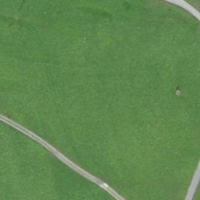
EUNIS habitat code: 24
Species observed at this site:
Plebejus argus
Marmota marmota
Erebia ligea
Erebia alberganus
Lysandra bellargus
Erebia melampus
Arcyptera fusca
Parnassius apollo